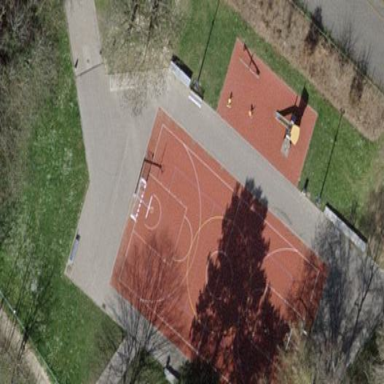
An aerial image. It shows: Pitch for basketball and handball sports on leisure land.